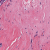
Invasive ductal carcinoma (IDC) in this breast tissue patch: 1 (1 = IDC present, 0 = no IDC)